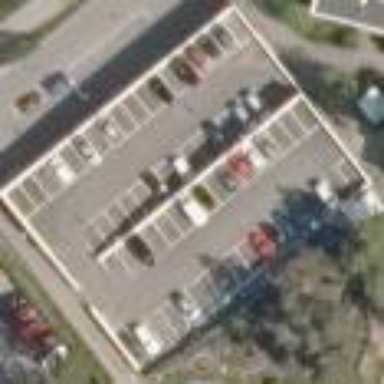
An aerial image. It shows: Multi-storey parking building.